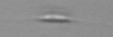
Label: Cylindrotheca_morphotype1